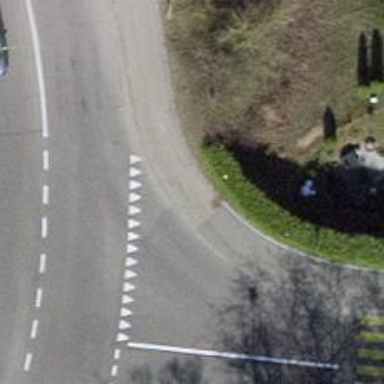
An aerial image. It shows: Sidewalk along the footway.